Aerial crown-view tile of a tropical tree (Barro Colorado Island, Panama), acquired 20250512:
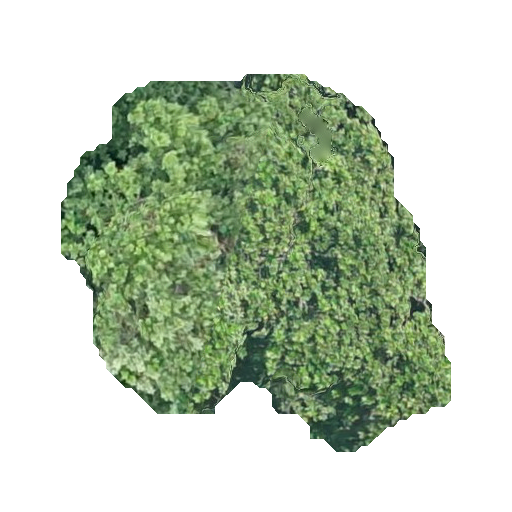
Species: Anacardium excelsum
GBIF accepted scientific name: Anacardium excelsum
Crown area: 154.644 m²